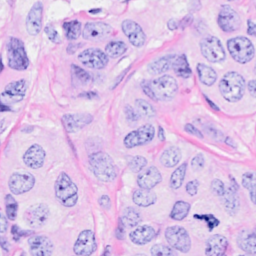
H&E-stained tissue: Breast